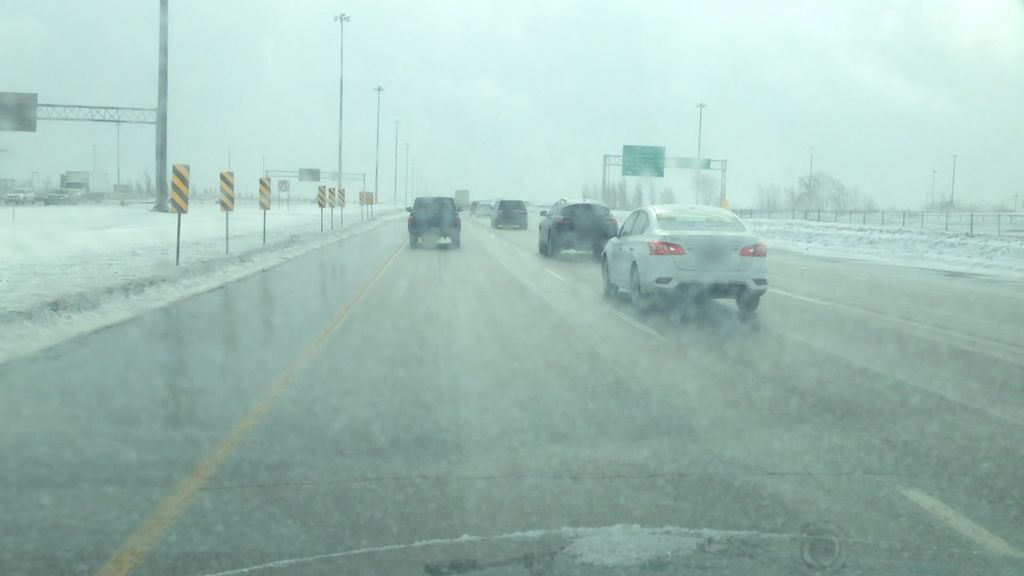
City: montreal